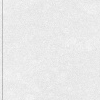
Atmospheric dust classification: dusty